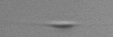
Label: Cylindrotheca_morphotype1